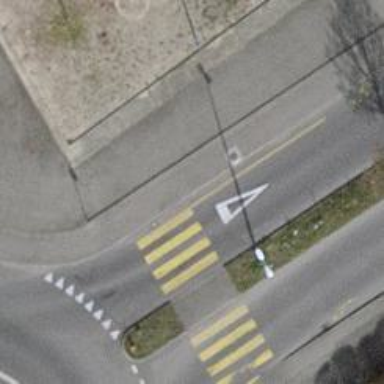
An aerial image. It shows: Zebra crossing for pedestrians.